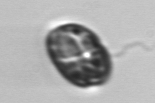
Label: Karenia